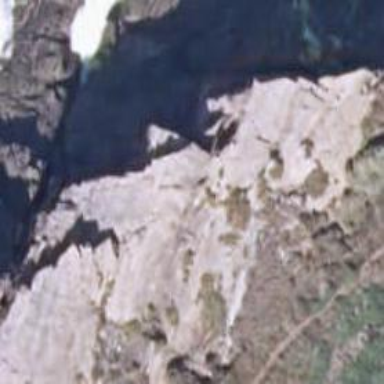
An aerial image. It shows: Cliff in nature.